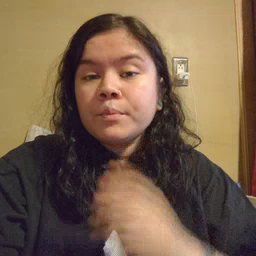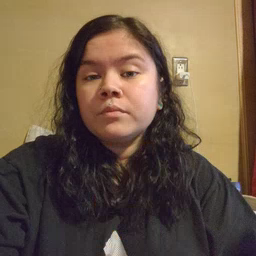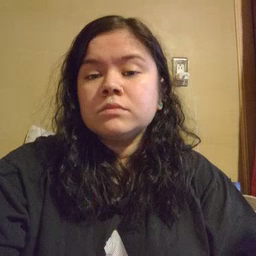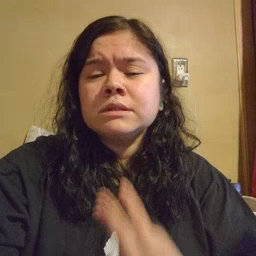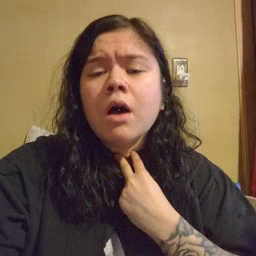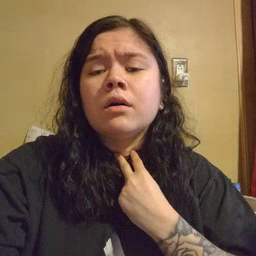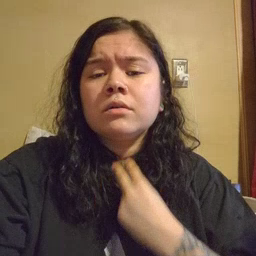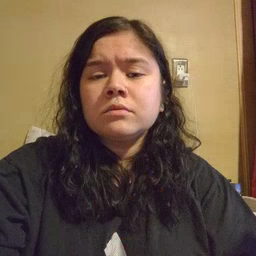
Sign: stuck